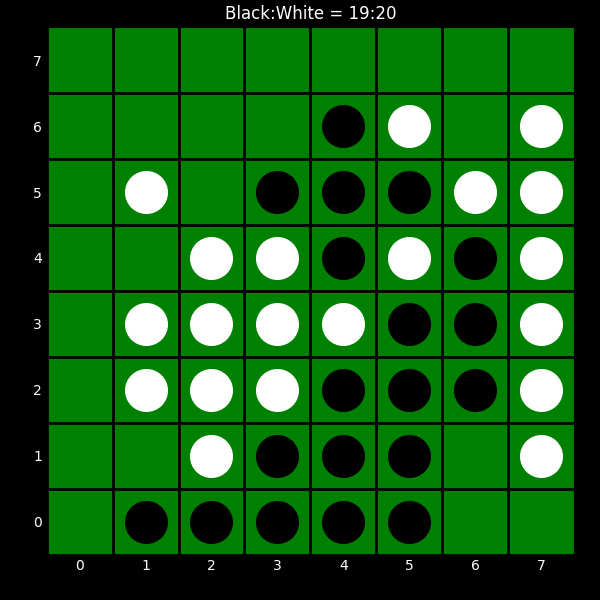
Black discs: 19
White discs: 20